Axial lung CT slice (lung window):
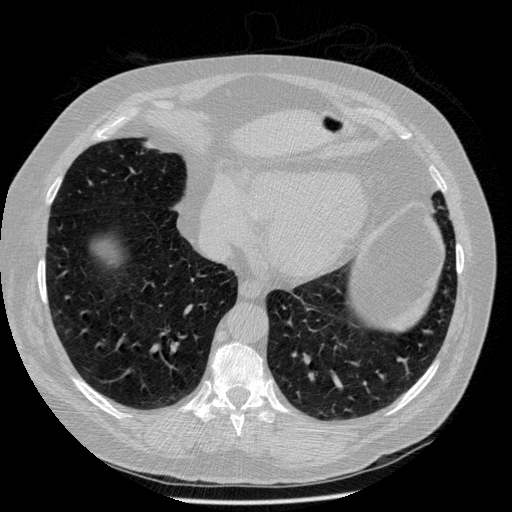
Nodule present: no